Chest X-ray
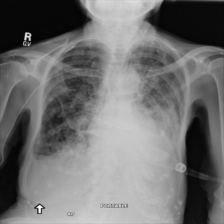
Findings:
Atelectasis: negative
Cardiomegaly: negative
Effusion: positive
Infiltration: negative
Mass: negative
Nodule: negative
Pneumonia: positive
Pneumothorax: negative
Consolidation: negative
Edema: negative
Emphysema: negative
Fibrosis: negative
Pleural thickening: negative
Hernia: negative